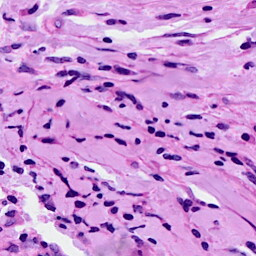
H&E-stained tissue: Breast